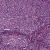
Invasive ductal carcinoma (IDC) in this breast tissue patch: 1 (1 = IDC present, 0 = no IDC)